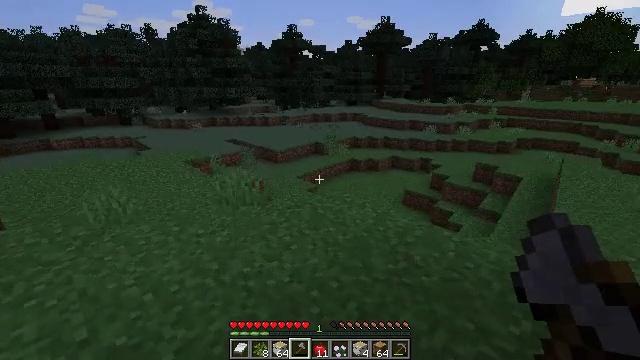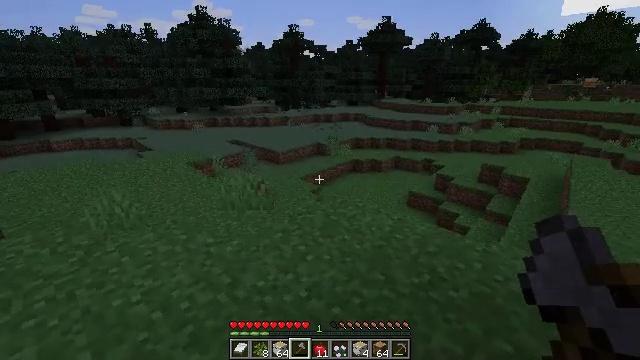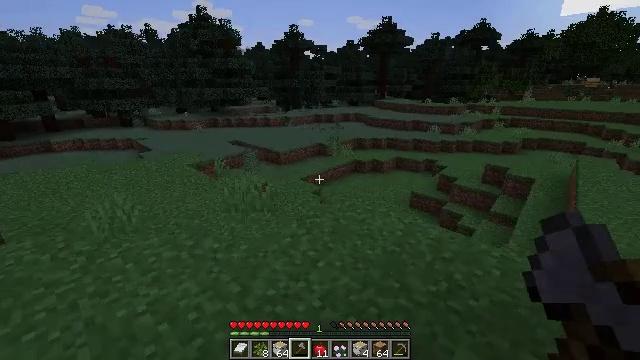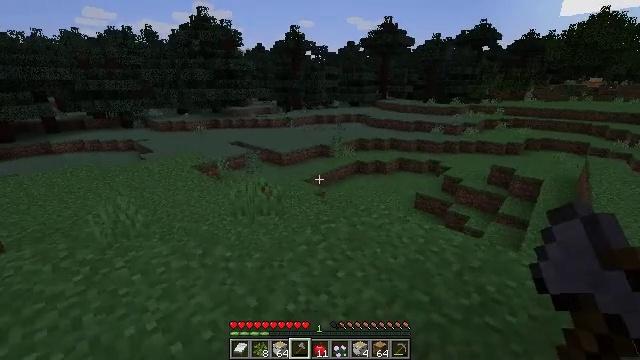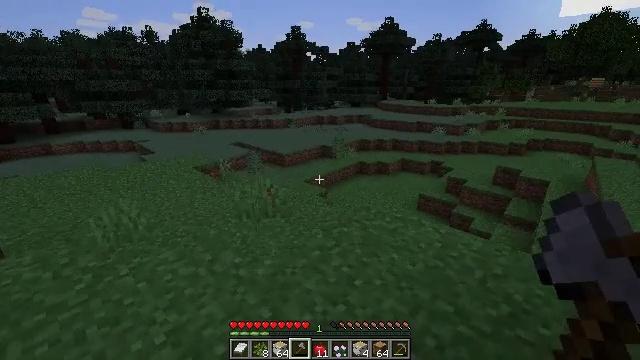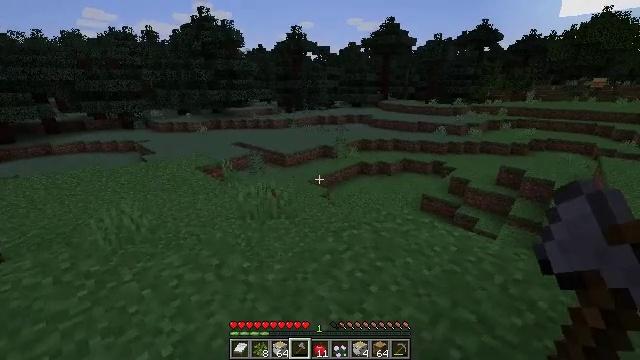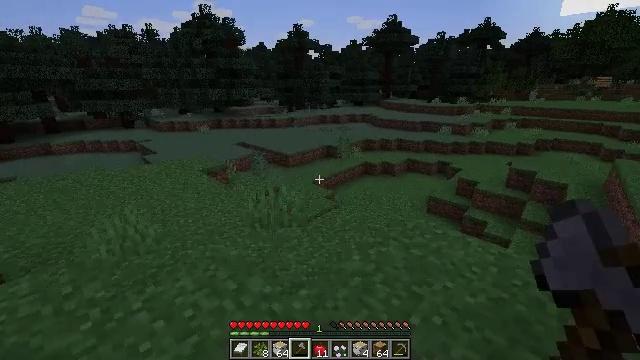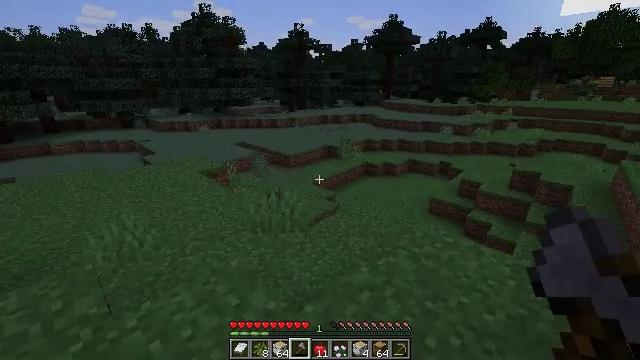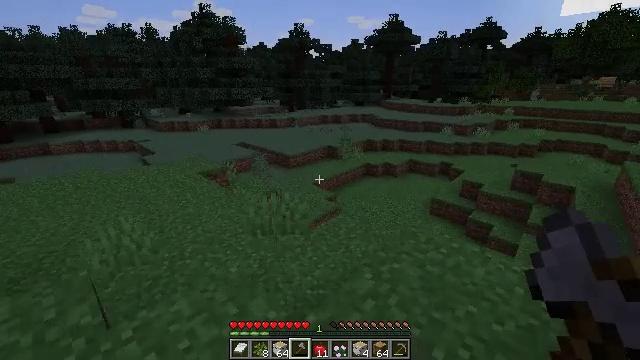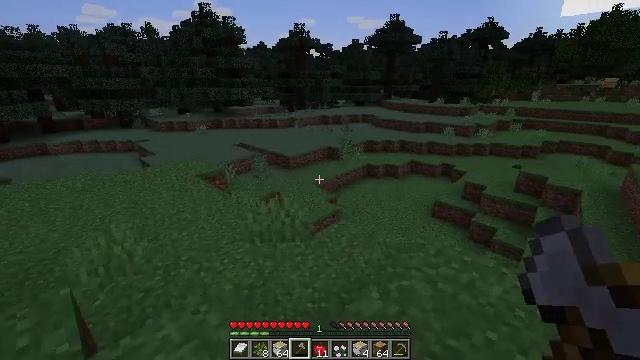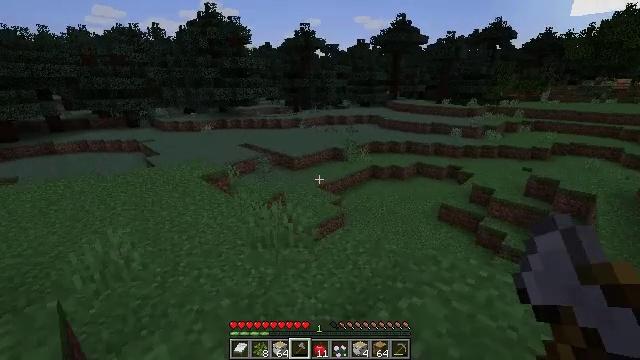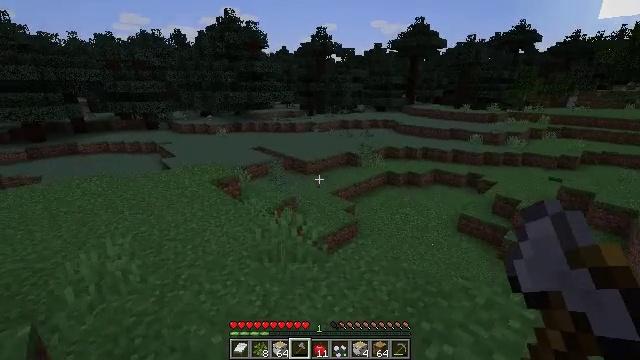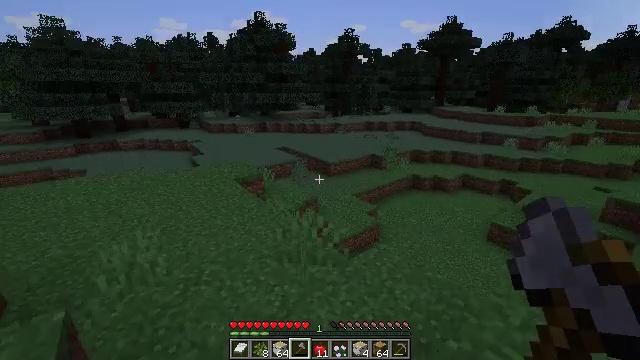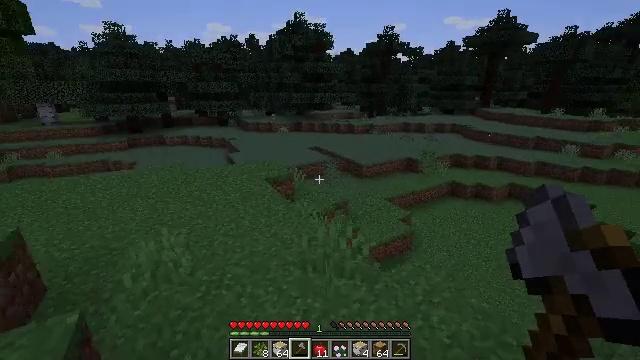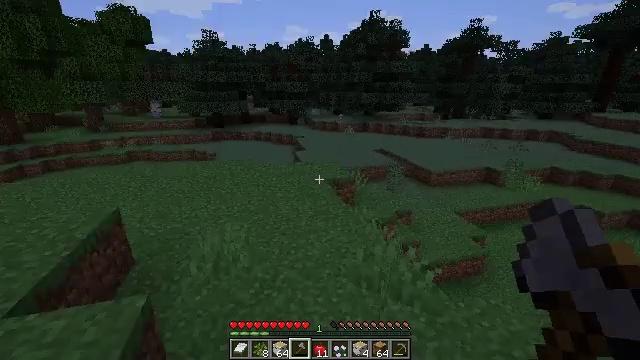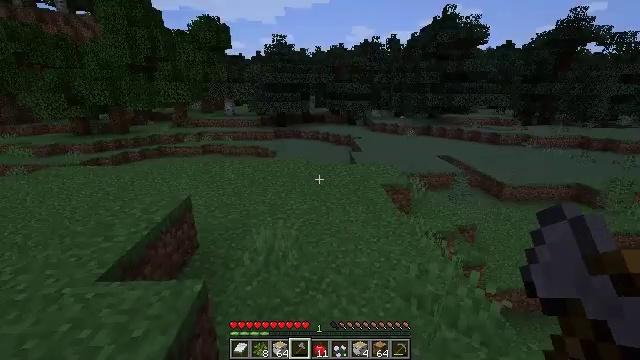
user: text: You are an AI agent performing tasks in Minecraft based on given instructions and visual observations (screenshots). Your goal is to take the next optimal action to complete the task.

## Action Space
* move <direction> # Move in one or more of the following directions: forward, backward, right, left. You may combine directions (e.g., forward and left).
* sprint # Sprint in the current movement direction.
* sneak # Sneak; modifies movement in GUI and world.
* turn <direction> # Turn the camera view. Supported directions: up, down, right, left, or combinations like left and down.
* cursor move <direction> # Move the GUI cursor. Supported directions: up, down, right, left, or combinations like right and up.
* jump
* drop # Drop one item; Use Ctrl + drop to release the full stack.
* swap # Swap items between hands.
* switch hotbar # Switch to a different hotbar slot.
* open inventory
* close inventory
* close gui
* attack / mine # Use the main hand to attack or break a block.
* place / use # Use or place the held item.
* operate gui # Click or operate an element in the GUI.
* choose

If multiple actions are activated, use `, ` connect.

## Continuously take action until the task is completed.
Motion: motion action
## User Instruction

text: Mine spruce leaves from the tree.
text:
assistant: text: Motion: move forward and move left
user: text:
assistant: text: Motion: move forward and move left
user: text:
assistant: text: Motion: move forward and move left
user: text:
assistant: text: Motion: move forward and move left
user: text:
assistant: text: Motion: move forward and move left
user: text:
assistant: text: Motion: move forward and move left
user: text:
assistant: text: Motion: move forward
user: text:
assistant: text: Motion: move forward
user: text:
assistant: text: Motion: move forward
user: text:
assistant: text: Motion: move forward, turn left
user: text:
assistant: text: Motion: move forward, turn left
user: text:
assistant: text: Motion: move forward, turn left
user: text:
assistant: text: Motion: move forward, turn left
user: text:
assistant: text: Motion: move forward, turn left
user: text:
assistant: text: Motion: move forward, turn left
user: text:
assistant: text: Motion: move forward, turn left
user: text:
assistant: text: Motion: move forward, turn left
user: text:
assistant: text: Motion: move forward, turn left
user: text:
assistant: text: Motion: move forward, turn left
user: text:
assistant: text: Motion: move forward, turn left
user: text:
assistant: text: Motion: move forward, turn left
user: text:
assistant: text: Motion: move forward, turn left
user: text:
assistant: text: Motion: move forward, turn left
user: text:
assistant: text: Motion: move forward
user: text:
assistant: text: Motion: move forward
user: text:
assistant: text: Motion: move forward
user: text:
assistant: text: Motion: move forward
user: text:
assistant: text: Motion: move forward
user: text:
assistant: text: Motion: move forward
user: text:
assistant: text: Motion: move forward